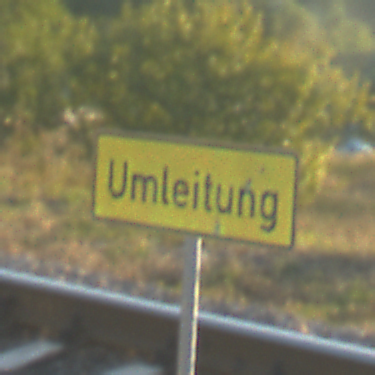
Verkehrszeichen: Umleitungsankuendigung
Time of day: SunriseSunset
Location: Outdoor (RoadRail)
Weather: Clear
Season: NotSpecified
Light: Natural